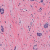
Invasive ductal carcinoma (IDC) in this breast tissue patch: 1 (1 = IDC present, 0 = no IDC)